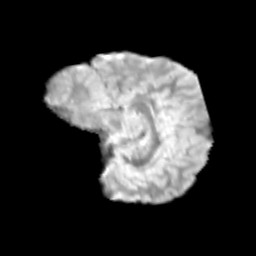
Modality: T2w
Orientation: sagittal
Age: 9
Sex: male
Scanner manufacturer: siemens
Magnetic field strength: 3 T
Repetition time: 3.8 s
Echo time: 0.07 s